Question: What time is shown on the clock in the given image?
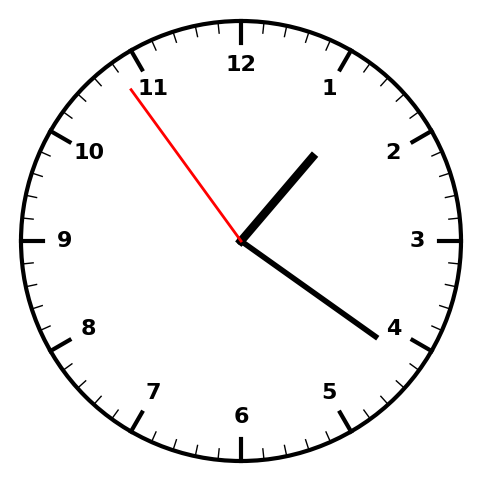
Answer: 01:20:54